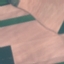
Land use / land cover: AnnualCrop